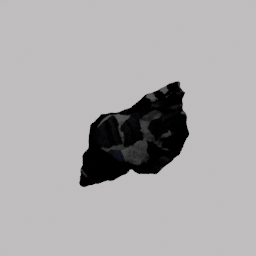
Label: animals